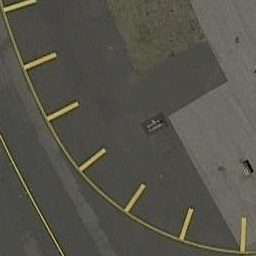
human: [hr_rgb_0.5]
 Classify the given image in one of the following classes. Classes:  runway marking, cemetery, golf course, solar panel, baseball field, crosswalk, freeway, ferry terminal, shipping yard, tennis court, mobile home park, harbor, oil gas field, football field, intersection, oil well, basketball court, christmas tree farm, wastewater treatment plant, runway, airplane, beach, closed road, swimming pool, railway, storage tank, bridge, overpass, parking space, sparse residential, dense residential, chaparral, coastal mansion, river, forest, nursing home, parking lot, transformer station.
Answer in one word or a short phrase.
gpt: runway marking